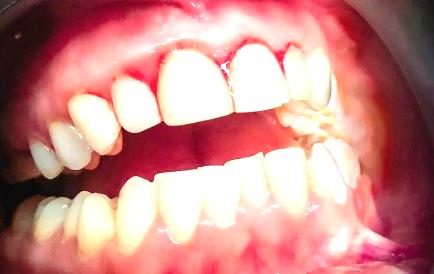
Condition: Gingivitis